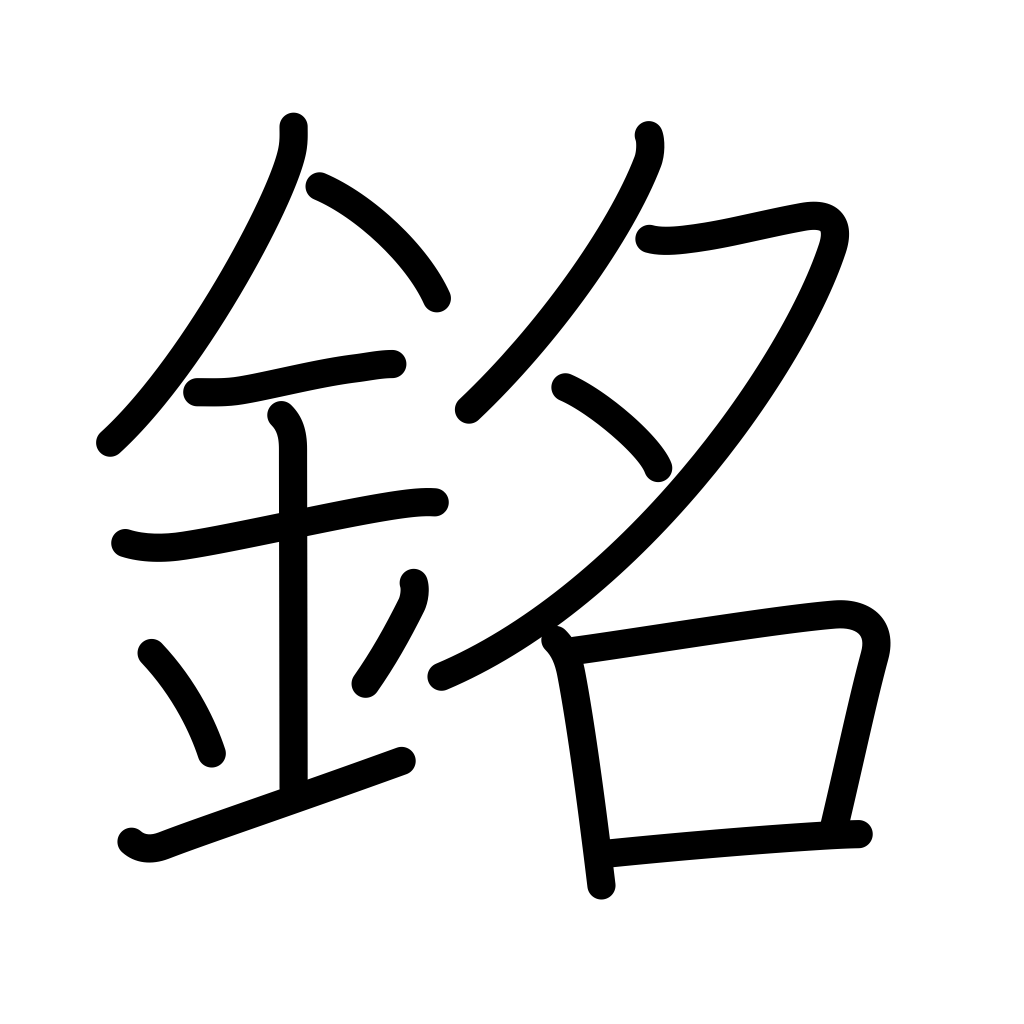
Meaning: inscription